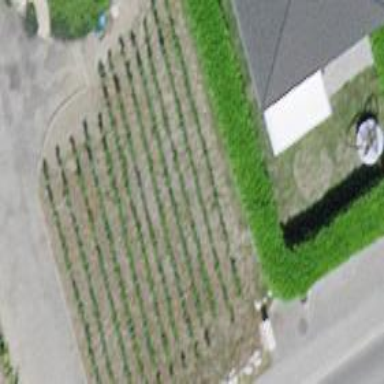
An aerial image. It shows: Vineyard.